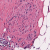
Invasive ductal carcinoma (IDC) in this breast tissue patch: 0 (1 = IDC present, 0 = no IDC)